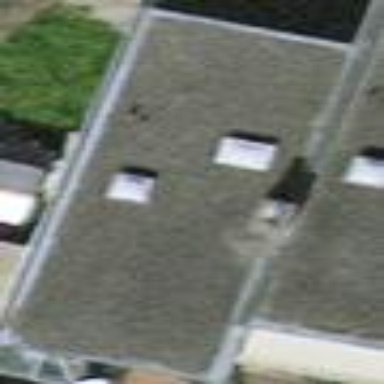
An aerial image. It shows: Terrace building.